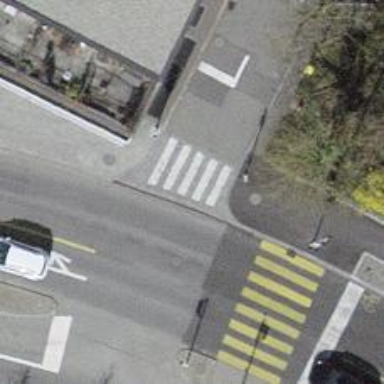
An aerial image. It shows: Road with traffic signals at the crossing.